Question: My page is showing Exception message several times Like this:
So, what i want is on page load if this below div is showing more than once then discard other & show only one message at a time...
'''
<div style="width: 70%;text-align: left;margin-left: 15%;" class="alert alert-warning text-center alert-dismissible server-side-msg text-capitalize" role="alert">
<span class="glyphicon glyphicon-warning-sign"></span>
<strong>We apologize for the inconvenience,An exception occured,We will solve this issue asap...
</strong>
<button type="button" class="close" data-dismiss="alert"><span aria-hidden="true">x</span><span class="sr-only">Close</span></button>
</div>
'''
so how to hide/remove all duplicates div for showing only one message at a time using jquery?
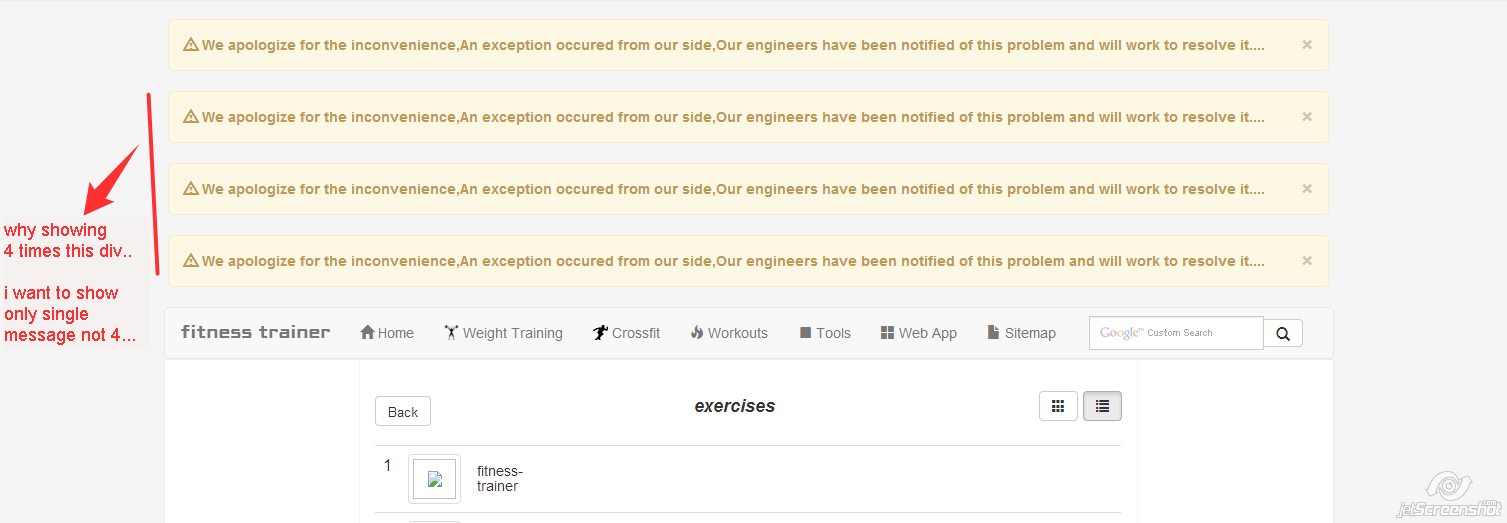
Answer: Try this : select all 'div' with 'role="alert"' and hide them all but first one. You can use class selector also like '$('div[class="alert"]')'
'''
$(function(){
// hide all alert but the first one
$('div[role="alert"]').not(':first').hide();
});
'''